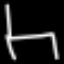
Label: chair